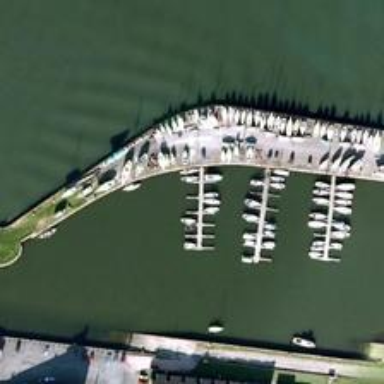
A strip of ports like a dart .